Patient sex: M
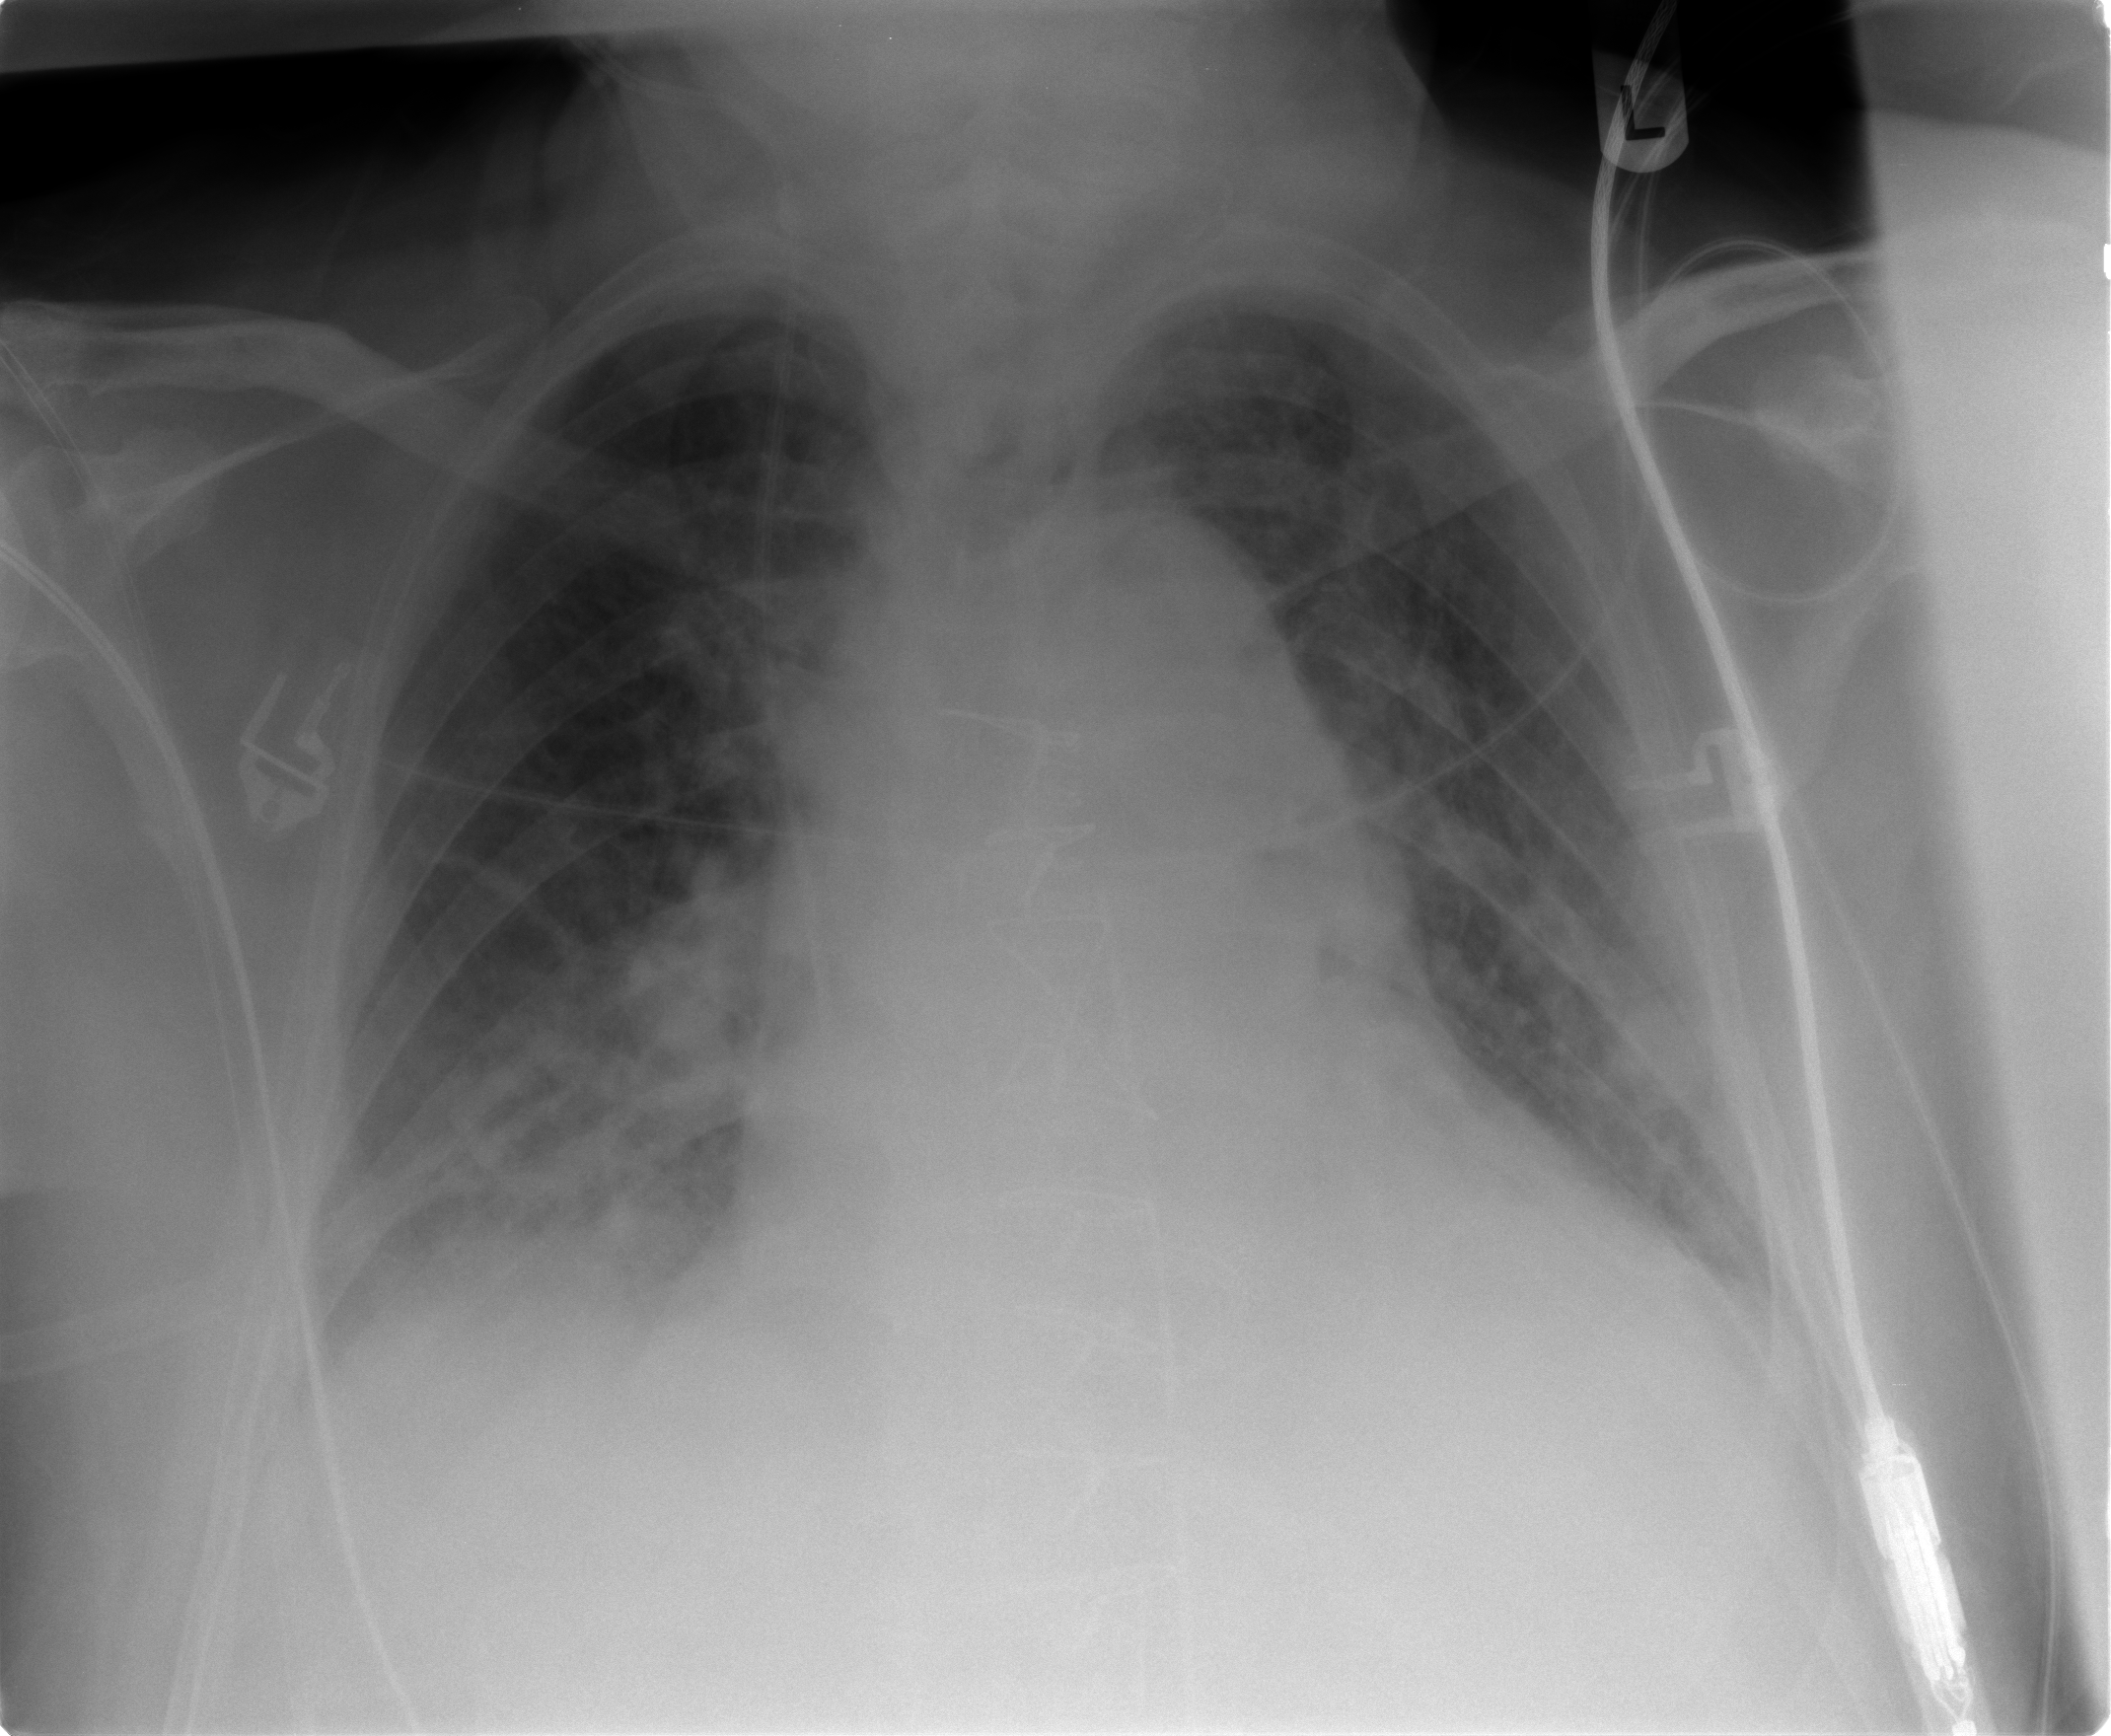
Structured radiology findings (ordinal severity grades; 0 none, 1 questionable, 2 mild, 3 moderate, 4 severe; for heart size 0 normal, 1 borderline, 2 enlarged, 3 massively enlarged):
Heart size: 1
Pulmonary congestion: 2
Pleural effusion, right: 1
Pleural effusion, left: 0
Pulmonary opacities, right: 2
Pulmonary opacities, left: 1
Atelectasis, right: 2
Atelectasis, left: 2